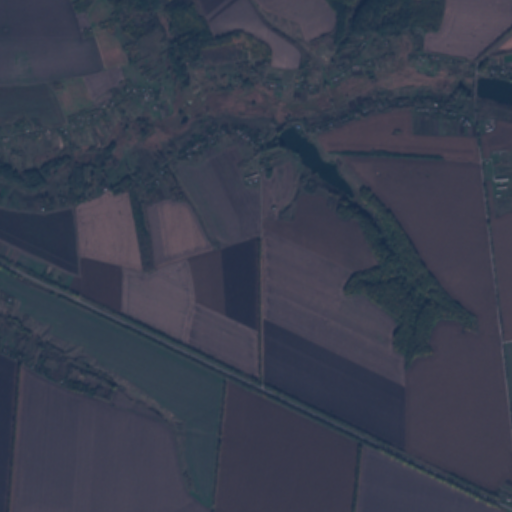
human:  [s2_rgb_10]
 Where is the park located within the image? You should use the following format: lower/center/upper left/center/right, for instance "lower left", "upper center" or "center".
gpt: The park is located in the upper right of the image.
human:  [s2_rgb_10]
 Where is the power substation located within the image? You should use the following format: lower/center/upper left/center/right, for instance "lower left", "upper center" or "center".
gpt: The power substation is located in the lower right of the image.
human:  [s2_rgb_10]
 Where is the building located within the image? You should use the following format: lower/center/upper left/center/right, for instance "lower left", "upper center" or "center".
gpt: There is no building in the image.